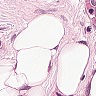
Metastatic tissue present: yes